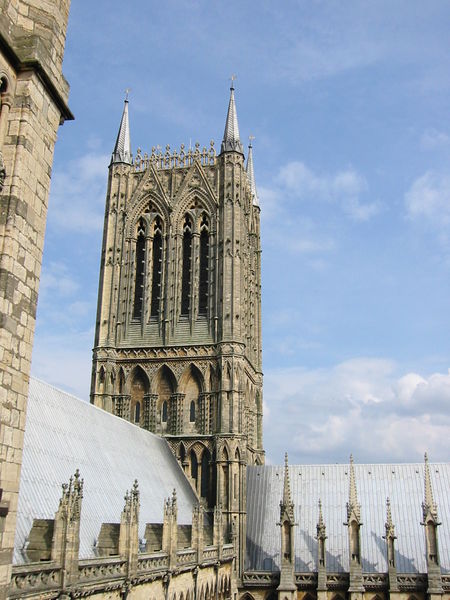
Titel: Kathedrale von Lincoln
Standort: Lincoln, Kathedrale (EU - GB)
Schlagwörter: blau, himmel, fenster, dach, beige, steine, kirche, spitzen, gotik, turm, turmspitze, ornamente, fotografie, bögen, türmchen, dom, wimpel, mittelschiff, sandstein, spitzbogen, spitzbögen, schindeln, vierung, querschiff, kreuzblume, kölner dom